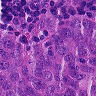
Metastatic tissue present: yes